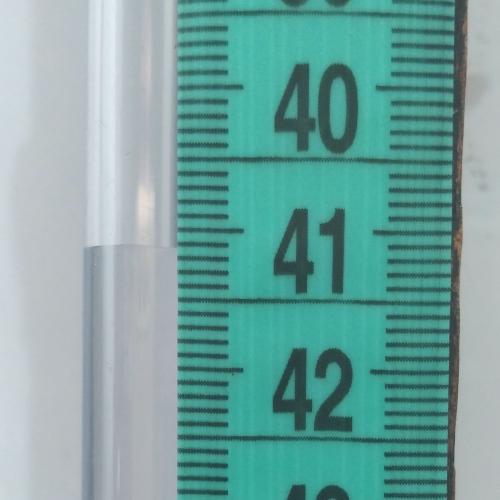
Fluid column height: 41.1 cm